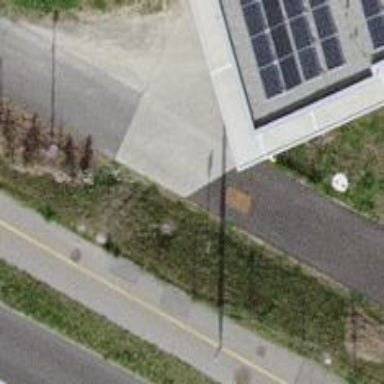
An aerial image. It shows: Pedestrian road made of concrete.